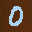
Label: 0